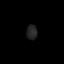
Tissue: lung
Cell type: Epithelial cells
Senescence score: 0.2343
Nuclear area (px): 155
Mean DAPI intensity: 36.329